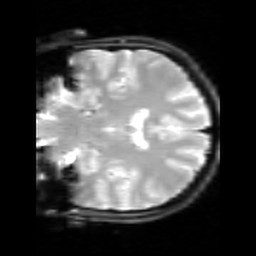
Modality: inplaneT2
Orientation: coronal
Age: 18
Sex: female
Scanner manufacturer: siemens
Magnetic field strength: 2.894 T
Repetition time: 5 s
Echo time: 0.033 s